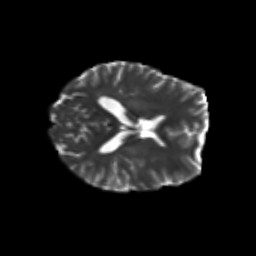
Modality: T2w
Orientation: axial
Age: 23
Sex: female
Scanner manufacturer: siemens
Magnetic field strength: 3 T
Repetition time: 3.5 s
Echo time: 0.113 s